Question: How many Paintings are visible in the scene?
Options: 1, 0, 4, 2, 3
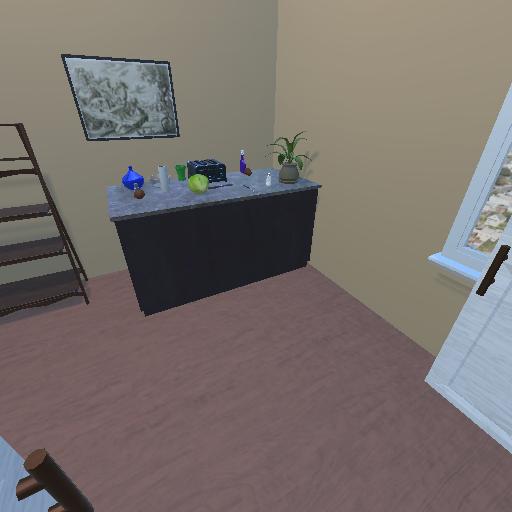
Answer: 1